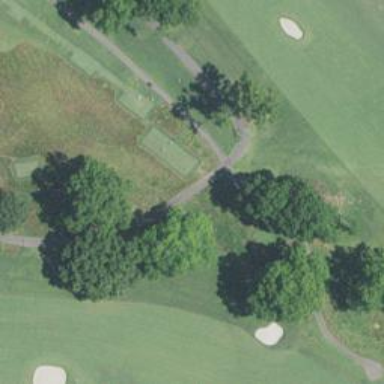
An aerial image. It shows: Golf cartpath that is also road path.